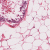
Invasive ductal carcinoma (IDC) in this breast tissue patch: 0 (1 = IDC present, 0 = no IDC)